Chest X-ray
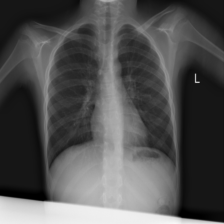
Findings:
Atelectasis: negative
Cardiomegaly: negative
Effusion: negative
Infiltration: negative
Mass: negative
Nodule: negative
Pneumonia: negative
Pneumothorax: negative
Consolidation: negative
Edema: negative
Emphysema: negative
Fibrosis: negative
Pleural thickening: negative
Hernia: negative